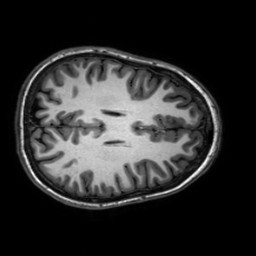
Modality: T1w
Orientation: axial
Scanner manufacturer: philips
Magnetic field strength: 3 T
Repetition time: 0.0096 s
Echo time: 0.0046 s